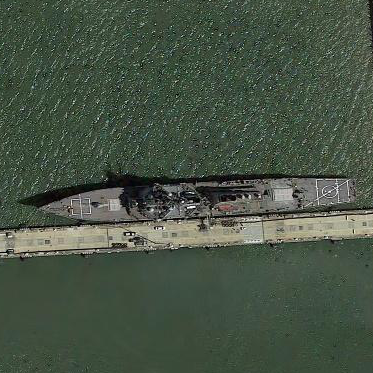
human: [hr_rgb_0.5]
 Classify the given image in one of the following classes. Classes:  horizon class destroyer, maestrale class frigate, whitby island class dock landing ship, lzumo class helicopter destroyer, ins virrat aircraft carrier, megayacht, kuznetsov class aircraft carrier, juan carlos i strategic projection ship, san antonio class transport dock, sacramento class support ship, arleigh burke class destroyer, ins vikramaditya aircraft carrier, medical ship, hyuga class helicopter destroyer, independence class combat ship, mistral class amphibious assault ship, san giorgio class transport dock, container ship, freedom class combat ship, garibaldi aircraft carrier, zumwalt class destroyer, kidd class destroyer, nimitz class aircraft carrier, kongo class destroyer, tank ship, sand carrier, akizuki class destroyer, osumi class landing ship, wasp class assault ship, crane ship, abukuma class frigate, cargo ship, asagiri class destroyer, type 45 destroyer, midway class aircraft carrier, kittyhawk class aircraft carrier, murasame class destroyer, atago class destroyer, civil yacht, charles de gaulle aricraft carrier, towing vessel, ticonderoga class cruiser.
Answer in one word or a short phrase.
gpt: Arleigh Burke class destroyer